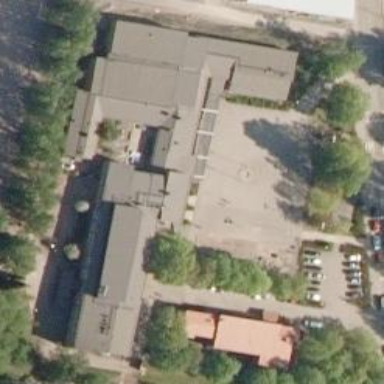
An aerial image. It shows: School.